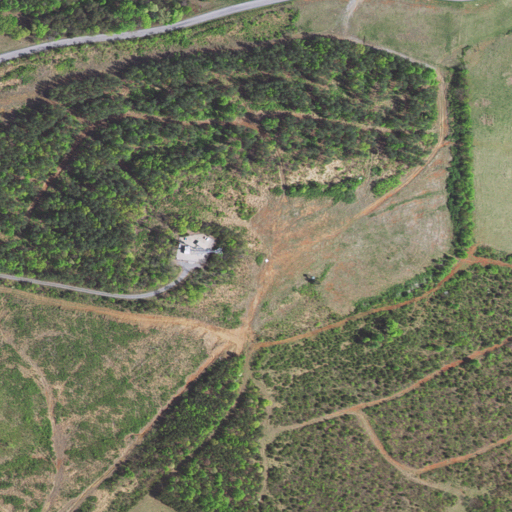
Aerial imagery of mountain in Virginia named Dumpling Mountain containing grassland, evergreen forest, shrub, pasture, mixed forest, open development, deciduous forest, low intensity development, and medium intensity development